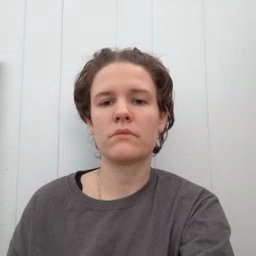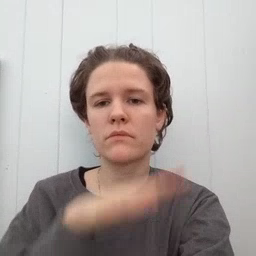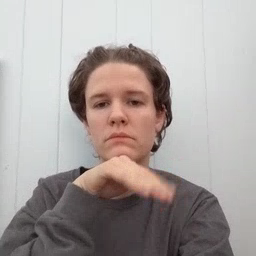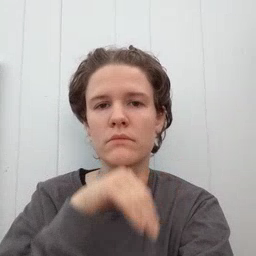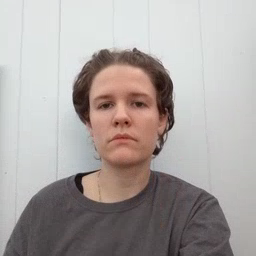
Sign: pig